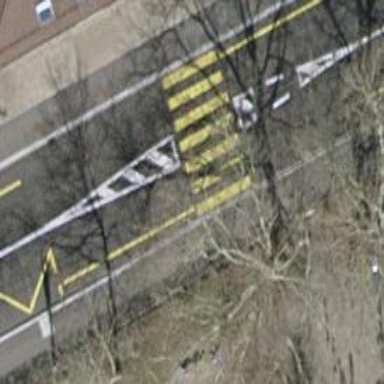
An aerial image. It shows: Uncontrolled zebra crossing with central island. The crossing is marked with zebra stripes.